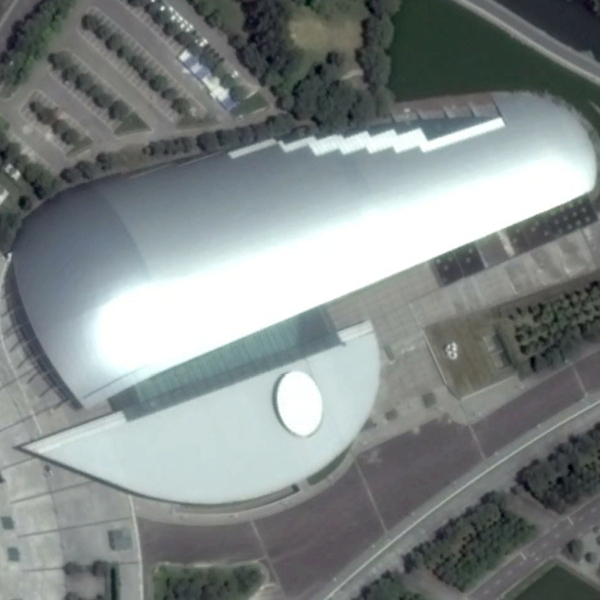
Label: Center